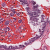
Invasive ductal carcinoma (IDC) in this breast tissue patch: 0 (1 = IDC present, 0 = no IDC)